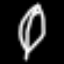
Label: leaf